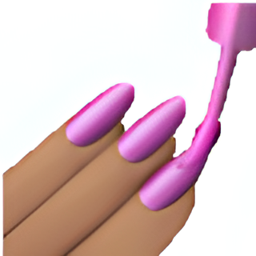
Name: nail polish
Emoji: 💅🏽
Group: People & Body
Sub-group: hand-prop